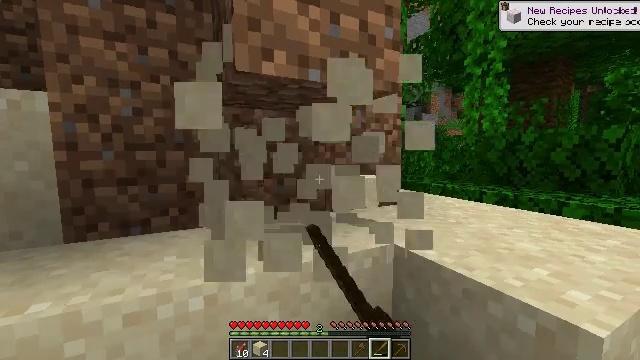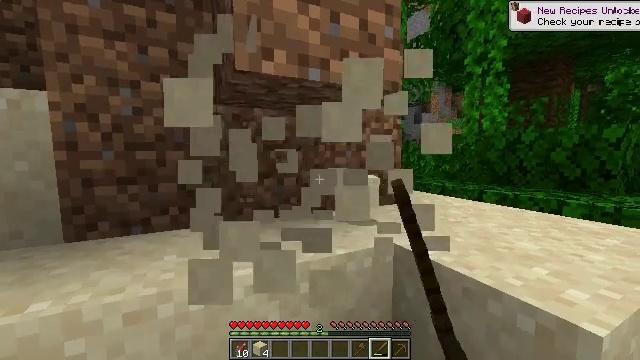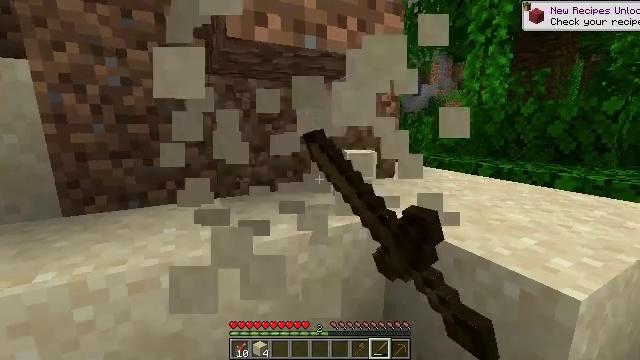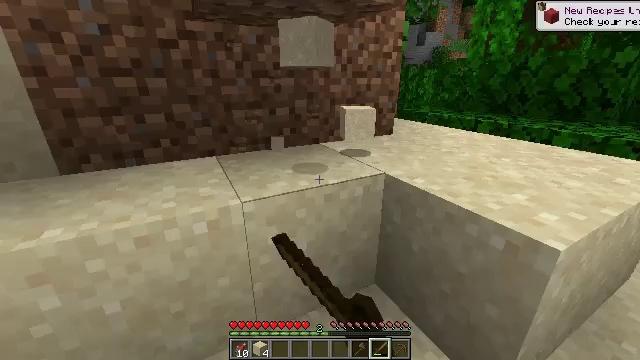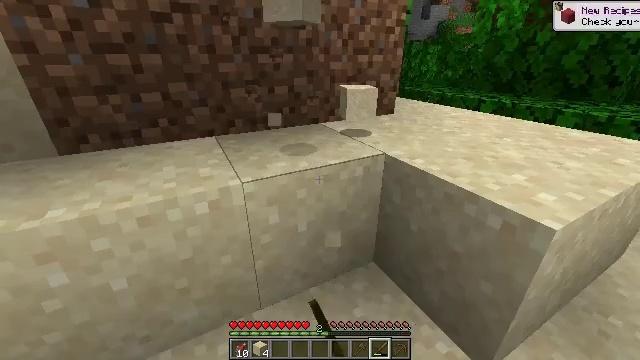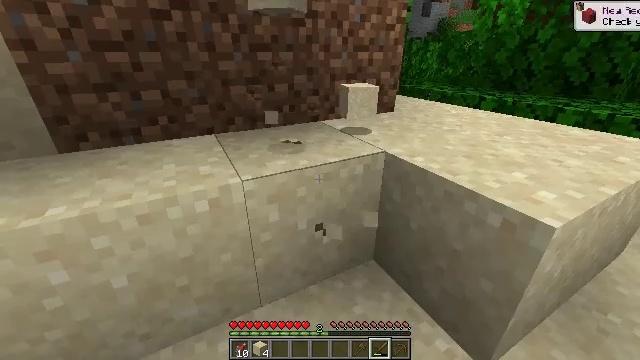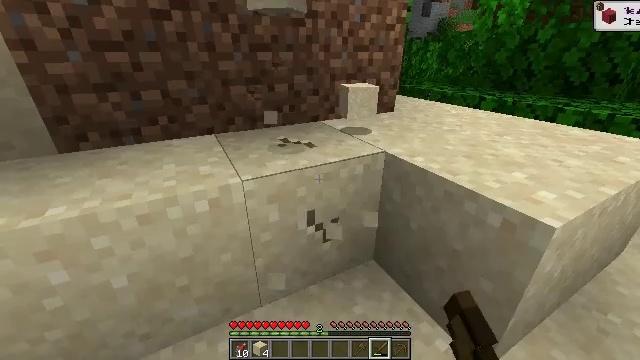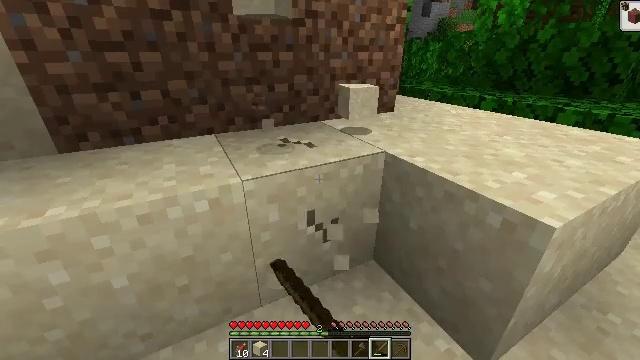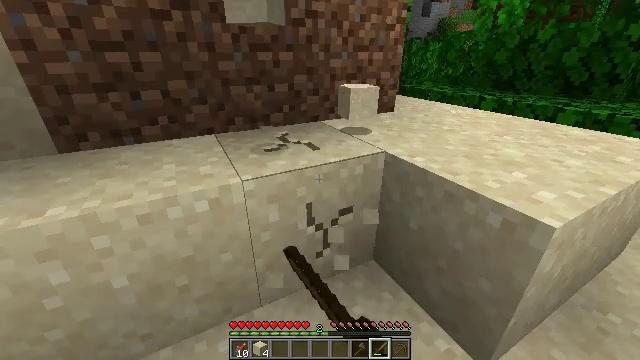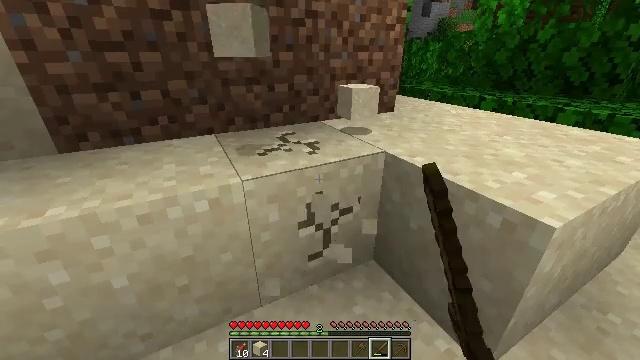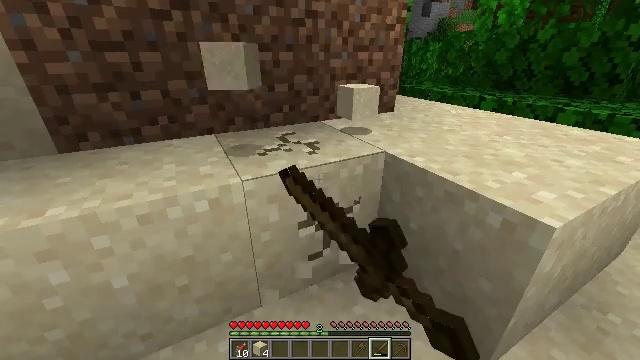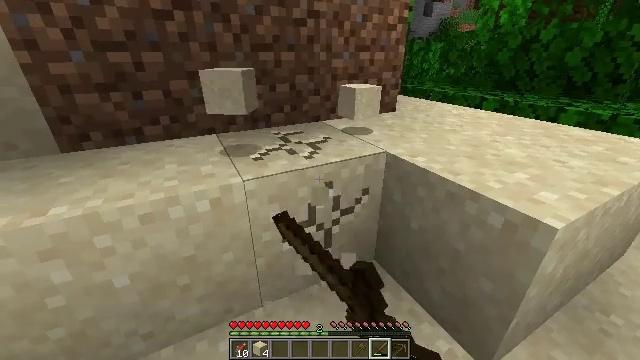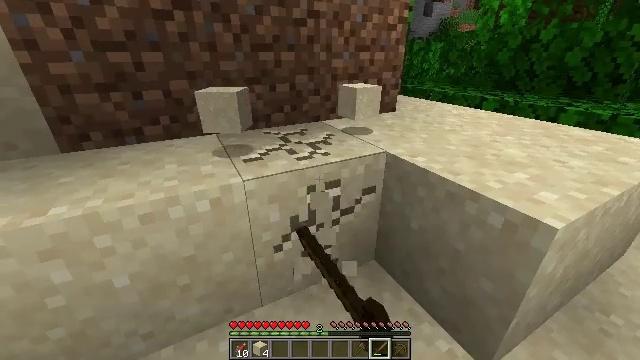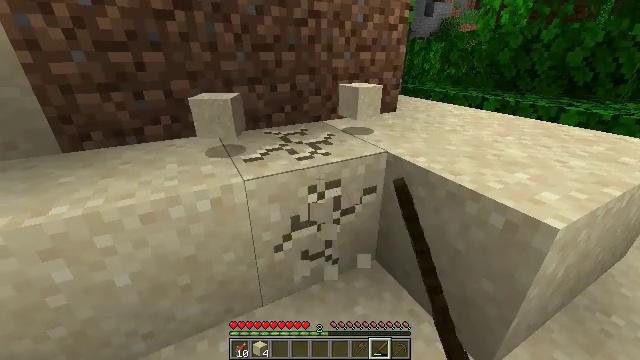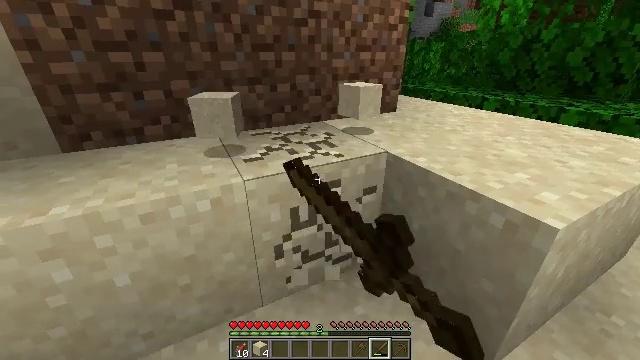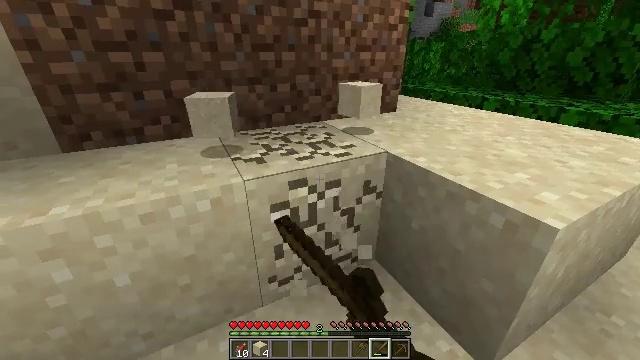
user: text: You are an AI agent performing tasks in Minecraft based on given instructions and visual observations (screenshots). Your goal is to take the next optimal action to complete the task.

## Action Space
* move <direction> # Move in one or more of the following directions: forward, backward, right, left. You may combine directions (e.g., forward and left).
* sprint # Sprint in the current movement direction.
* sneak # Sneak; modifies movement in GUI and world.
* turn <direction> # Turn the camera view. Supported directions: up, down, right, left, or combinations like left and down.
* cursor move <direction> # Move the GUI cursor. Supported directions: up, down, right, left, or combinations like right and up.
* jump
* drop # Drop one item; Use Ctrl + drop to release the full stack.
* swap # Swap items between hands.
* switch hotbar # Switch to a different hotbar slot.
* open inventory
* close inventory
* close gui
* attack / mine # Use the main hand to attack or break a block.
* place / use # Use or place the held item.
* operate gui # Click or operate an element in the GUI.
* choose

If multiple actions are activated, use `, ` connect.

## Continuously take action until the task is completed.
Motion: motion action
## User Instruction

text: Collect sand to make glass.
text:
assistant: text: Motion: attack / mine
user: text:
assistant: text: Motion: turn down, attack / mine
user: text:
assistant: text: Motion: turn down, attack / mine
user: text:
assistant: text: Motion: turn down, attack / mine
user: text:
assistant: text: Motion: attack / mine
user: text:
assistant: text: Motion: attack / mine
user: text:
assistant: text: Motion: attack / mine
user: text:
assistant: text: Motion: attack / mine
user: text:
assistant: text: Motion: attack / mine
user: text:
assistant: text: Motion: attack / mine
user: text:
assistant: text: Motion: attack / mine
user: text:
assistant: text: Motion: attack / mine
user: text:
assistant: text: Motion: attack / mine
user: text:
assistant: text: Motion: attack / mine
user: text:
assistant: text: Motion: attack / mine
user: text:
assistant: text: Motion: attack / mine
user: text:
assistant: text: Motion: attack / mine
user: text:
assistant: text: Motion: attack / mine
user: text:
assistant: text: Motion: attack / mine
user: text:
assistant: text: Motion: attack / mine
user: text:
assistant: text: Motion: attack / mine
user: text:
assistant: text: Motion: attack / mine
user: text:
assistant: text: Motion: attack / mine
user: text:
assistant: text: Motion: turn right, attack / mine
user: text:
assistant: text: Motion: turn right, attack / mine
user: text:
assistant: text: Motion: turn right, attack / mine
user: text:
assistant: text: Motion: turn right, attack / mine
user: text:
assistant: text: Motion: attack / mine
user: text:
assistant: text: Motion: attack / mine
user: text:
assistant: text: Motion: turn right, attack / mine